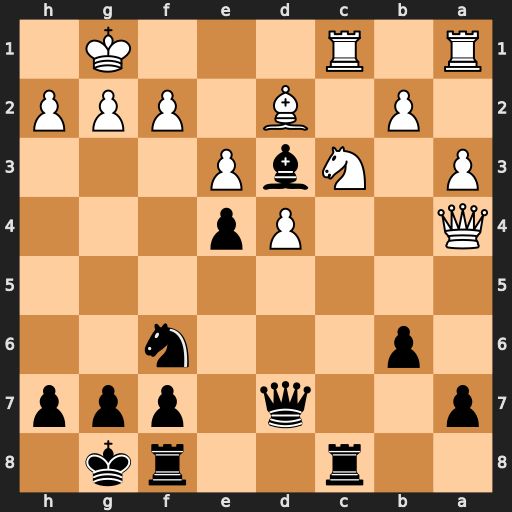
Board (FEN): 2r2rk1/p2q1ppp/1p3n2/8/Q2Pp3/P1NbP3/1P1B1PPP/R1R3K1
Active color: b
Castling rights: -
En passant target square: -
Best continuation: Rxc3 Qxd7 Rxc1+ Rxc1 Nxd7